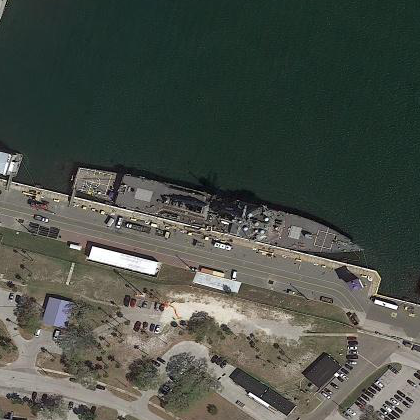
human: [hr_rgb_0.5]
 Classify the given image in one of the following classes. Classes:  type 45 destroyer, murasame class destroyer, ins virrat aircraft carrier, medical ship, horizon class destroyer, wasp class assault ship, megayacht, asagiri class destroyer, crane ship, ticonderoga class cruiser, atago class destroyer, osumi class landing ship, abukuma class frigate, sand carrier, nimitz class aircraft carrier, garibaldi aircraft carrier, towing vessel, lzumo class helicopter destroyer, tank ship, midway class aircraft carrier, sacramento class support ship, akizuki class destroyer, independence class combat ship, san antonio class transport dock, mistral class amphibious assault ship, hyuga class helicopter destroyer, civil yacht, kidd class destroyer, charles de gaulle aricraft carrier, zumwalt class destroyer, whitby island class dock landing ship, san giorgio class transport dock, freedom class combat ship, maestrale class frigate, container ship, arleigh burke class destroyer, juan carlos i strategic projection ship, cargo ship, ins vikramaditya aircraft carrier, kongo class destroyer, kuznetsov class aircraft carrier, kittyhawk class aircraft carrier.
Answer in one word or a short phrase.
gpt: Arleigh Burke class destroyer